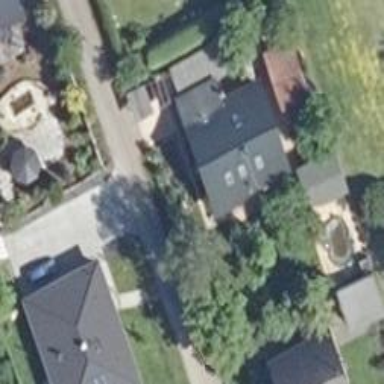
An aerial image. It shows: Detached building with gabled roof made of black roof tiles.